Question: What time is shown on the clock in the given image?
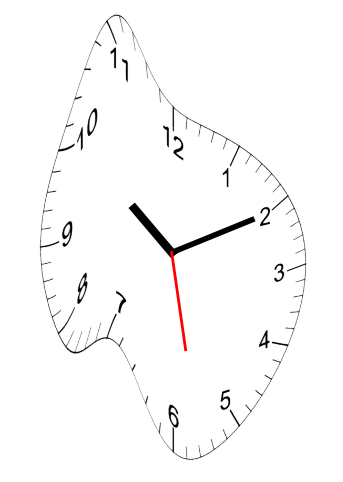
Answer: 10:10:28